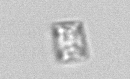
Label: Bacillariophyceae_morphotype1